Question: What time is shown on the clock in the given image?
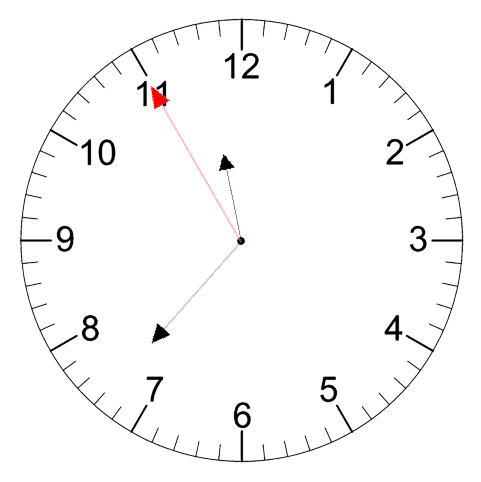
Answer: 11:36:55